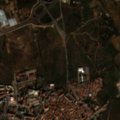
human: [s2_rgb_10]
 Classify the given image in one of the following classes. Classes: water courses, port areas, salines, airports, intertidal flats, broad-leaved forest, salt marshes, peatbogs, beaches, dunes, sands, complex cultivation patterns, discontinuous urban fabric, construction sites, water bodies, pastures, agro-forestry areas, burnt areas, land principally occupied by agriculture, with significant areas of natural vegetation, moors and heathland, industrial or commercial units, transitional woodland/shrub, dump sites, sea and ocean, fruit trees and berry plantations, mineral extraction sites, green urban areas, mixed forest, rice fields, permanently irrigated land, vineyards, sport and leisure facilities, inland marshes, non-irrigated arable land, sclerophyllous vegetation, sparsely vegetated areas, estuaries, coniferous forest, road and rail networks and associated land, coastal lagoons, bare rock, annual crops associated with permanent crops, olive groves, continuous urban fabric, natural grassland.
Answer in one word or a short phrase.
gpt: continuous urban fabric, rice fields, fruit trees and berry plantations, complex cultivation patterns